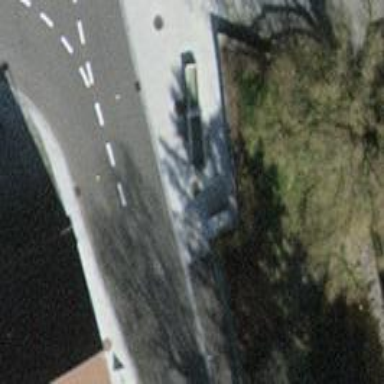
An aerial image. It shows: Street cabinet of man-made origin.